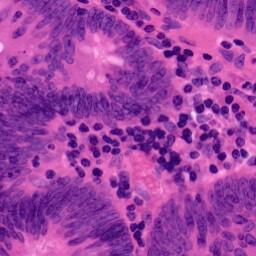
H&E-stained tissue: Colon